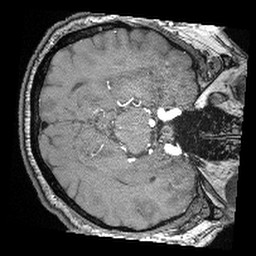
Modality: angio
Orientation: axial
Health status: ill
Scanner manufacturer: siemens
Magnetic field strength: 3 T
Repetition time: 0.03 s
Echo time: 0.00342 s